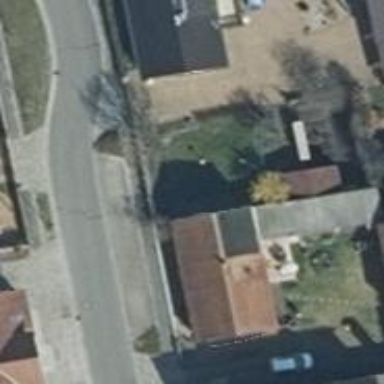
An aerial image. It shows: Simple and straightforward house.